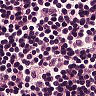
Metastatic tissue present: no